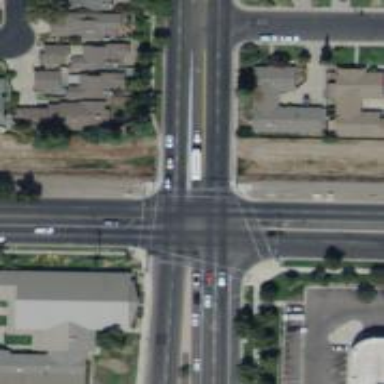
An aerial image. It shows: Crossing on the road with line markings.